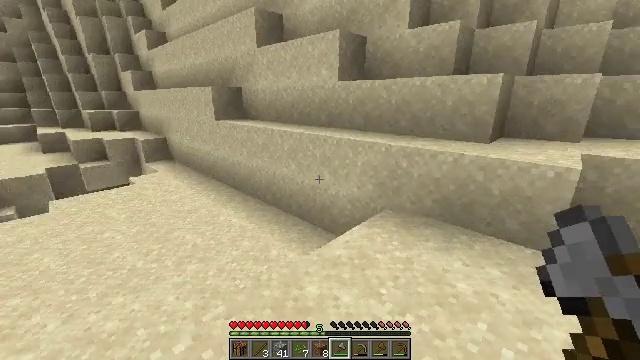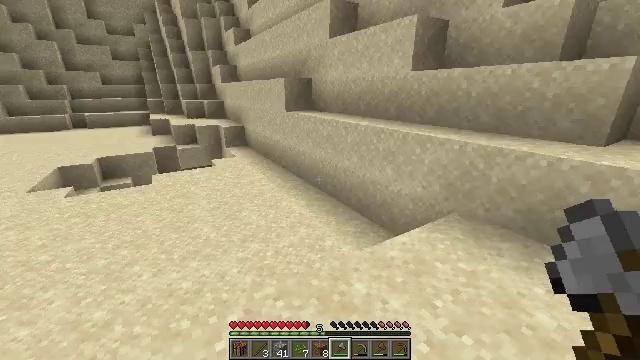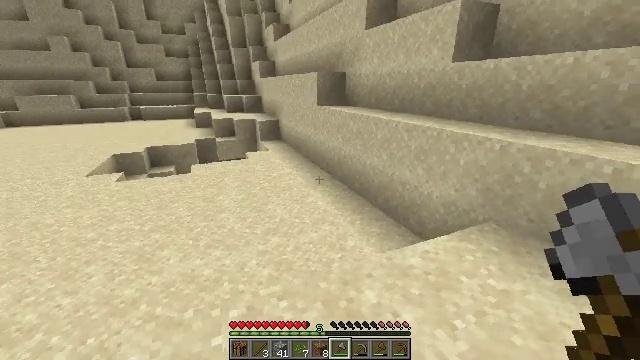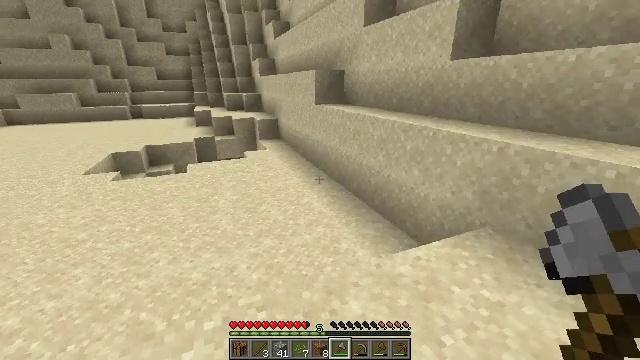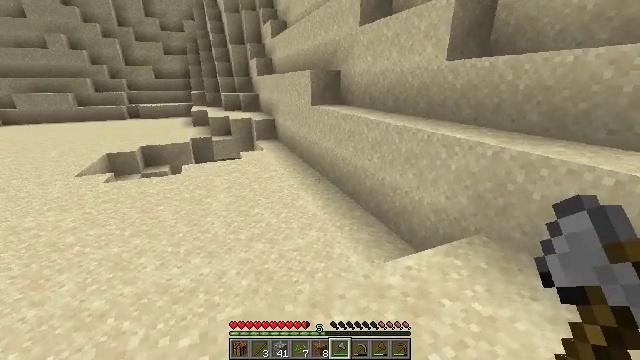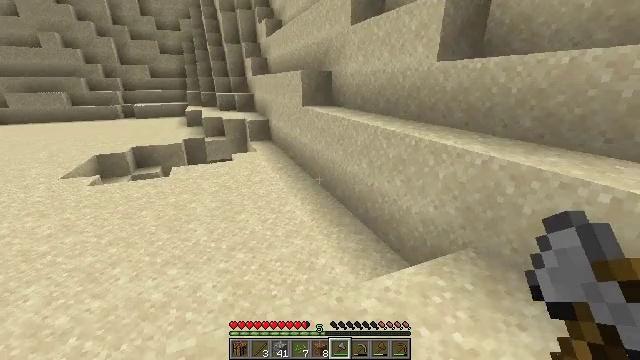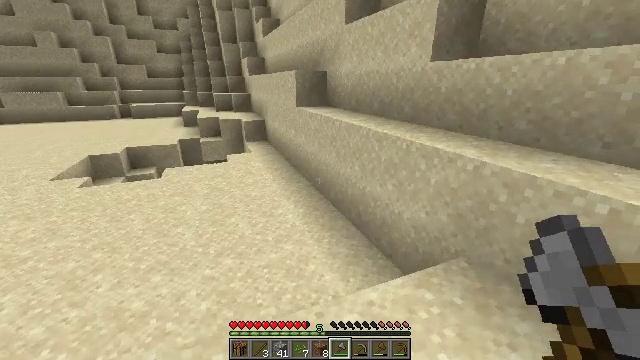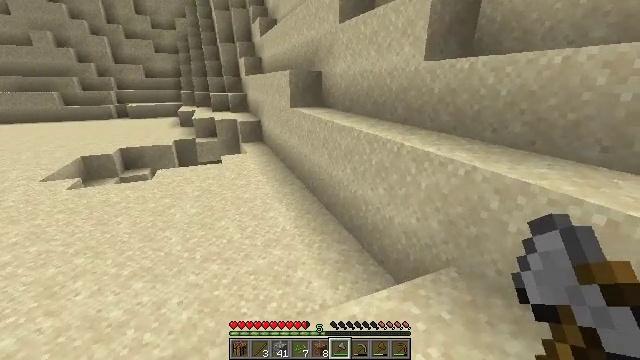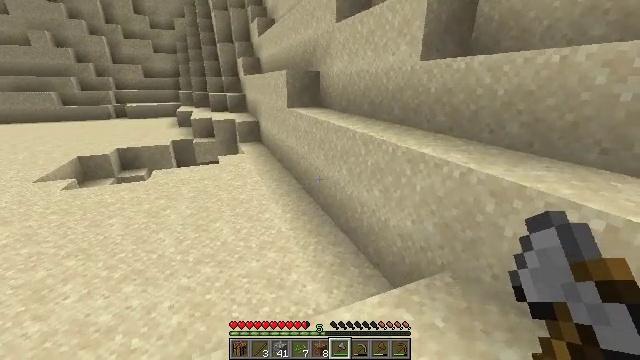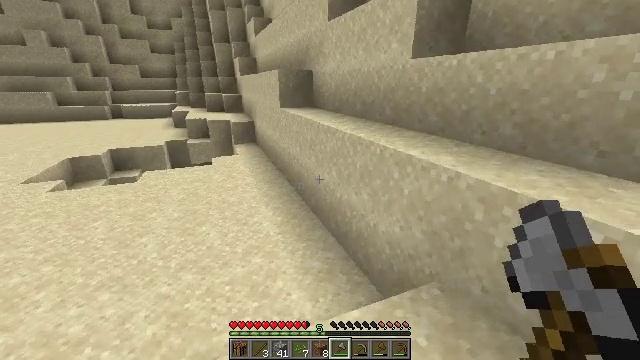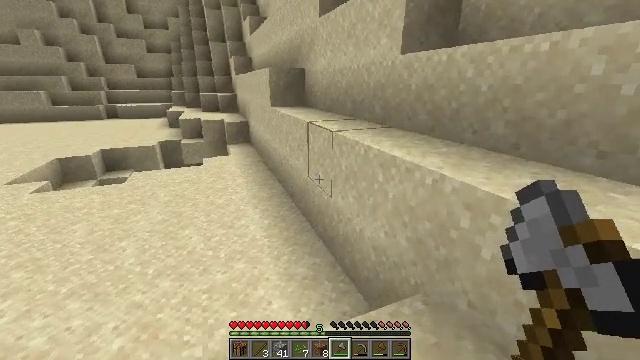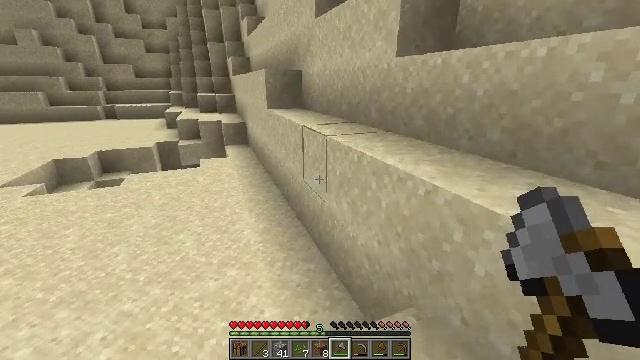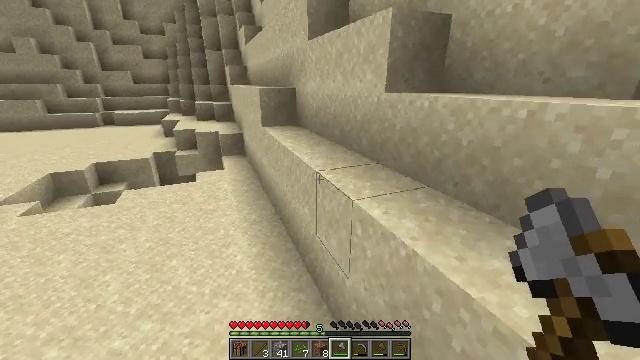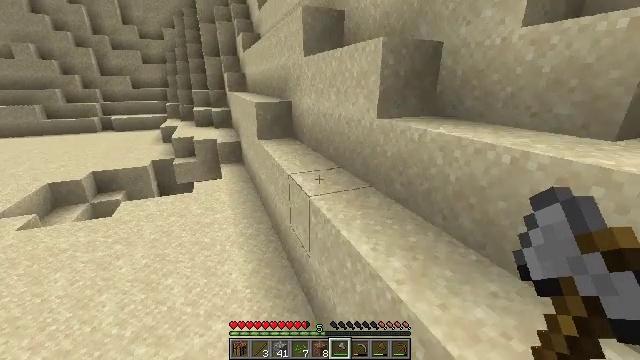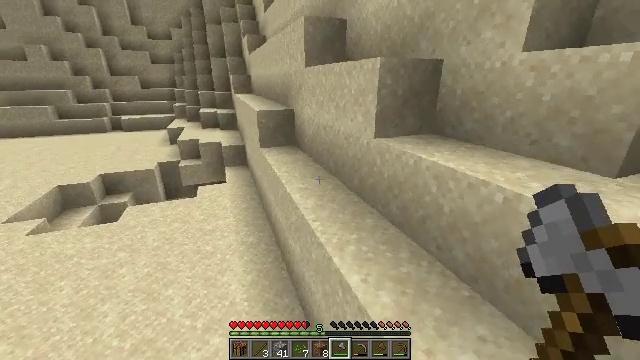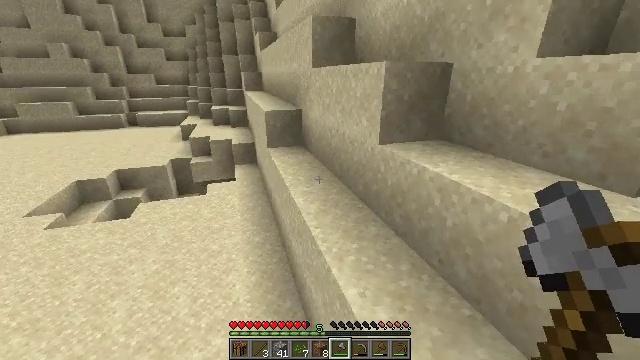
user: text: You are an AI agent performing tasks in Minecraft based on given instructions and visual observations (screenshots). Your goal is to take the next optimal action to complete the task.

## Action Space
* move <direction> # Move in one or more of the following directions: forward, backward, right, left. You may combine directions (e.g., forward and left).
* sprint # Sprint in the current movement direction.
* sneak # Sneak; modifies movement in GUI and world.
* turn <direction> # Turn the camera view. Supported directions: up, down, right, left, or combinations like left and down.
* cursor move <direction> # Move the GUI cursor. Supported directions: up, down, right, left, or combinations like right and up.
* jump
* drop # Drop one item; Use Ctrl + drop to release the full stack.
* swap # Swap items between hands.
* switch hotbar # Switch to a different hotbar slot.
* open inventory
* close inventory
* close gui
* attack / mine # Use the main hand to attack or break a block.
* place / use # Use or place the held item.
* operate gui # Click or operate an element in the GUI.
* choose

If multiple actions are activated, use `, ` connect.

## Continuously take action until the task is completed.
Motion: motion action
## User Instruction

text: Mine cactus from the desert.
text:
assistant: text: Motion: move forward and move right, turn left and down
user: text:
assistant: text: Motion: move forward and move right, turn left and down
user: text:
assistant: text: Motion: move forward and move right
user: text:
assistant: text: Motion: move forward and move right
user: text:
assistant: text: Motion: move forward and move right
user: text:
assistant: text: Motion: move forward and move right
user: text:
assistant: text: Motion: move forward and move right
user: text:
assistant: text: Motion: move forward and move right
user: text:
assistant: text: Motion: move forward and move right
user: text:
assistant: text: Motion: move forward and move right
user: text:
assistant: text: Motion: move forward and move right, jump
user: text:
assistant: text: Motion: move right, jump
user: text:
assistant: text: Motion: move forward and move right, jump
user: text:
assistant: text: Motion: move forward and move right, turn left, jump
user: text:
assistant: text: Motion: move forward and move right, turn left
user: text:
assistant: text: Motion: move forward and move right, turn left
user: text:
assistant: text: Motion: move forward and move right, turn left and down
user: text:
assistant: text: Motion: move forward, turn left and down
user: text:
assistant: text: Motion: move forward, turn left
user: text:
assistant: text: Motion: move forward, turn left
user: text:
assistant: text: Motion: move forward, turn left and down
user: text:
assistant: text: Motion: move forward, turn left and down
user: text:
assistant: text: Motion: move forward, turn left
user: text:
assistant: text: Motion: move forward, turn left and down
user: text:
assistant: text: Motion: move forward
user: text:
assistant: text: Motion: move forward
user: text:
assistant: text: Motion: move forward
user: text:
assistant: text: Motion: move forward
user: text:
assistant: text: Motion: move forward
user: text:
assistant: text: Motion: move forward